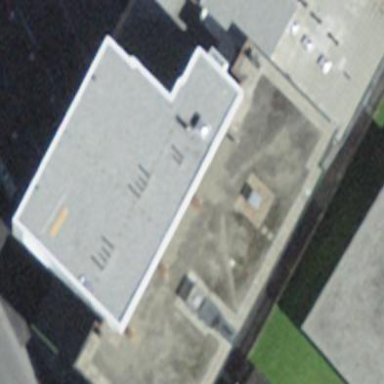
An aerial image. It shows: Part of building is shown in the image.